Question: We are using DFP text ad creatives throughout our site, but the user agent stylesheet is forcing it to display in Times New Roman font (see attached)

Ripping out the link from the iframe and placing it into the DOM is not working as an option for us:
<URL>
The options within dfp only allow you to change the text color and not the font family. The more control over the styling we can do the better, but does anyone have any suggestions on how to at least change the font-family of the link?
'''
<!DOCTYPE HTML>
<html lang="en-us">
<head>
<meta http-equiv="Content-type" content="text/html; charset=utf-8">
<title>Test text link</title>
<style type="text/css" media="screen">
body{
font-family: 'Helvetica', Arial, sans-serif;
}
</style>
<script type='text/javascript'>
var googletag = googletag || {};
googletag.cmd = googletag.cmd || [];
(function() {
var gads = document.createElement('script');
gads.async = true;
gads.type = 'text/javascript';
var useSSL = 'https:' == document.location.protocol;
gads.src = (useSSL ? 'https:' : 'http:') +
'//www.googletagservices.com/tag/js/gpt.js';
var node = document.getElementsByTagName('script')[0];
node.parentNode.insertBefore(gads, node);
})();
</script>
<script type='text/javascript'>
googletag.cmd.push(function() {
googletag.defineSlot('[PATH/TO/SLOT]', [650, 16], '[DIV-GPT-ID]').addService(googletag.pubads());
googletag.pubads().enableSingleRequest();
googletag.enableServices();
});
</script>
<body>
Generic body content<br><br>
<!-- text-link -->
<div id='[DIV-GPT-ID]' style='width:650px; height:16px;'>
<script type='text/javascript'>
googletag.cmd.push(function() { googletag.display('[DIV-GPT-ID]'); });
</script>
</div>
</body>
</html>
'''
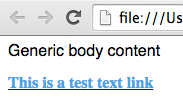
Answer: For anyone visiting this, I was able to solve it by adding in:
'''
googletag.pubads().enableSyncRendering();
'''
so the javascript would look like:
'''
<script type='text/javascript'>
googletag.cmd.push(function() {
googletag.defineSlot('[PATH/TO/SLOT]', [650, 16], '[DIV-GPT-ID]').addService(googletag.pubads());
googletag.pubads().enableSingleRequest();
googletag.pubads().enableSyncRendering();
googletag.enableServices();
});
</script>
'''